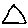
Label: triangle